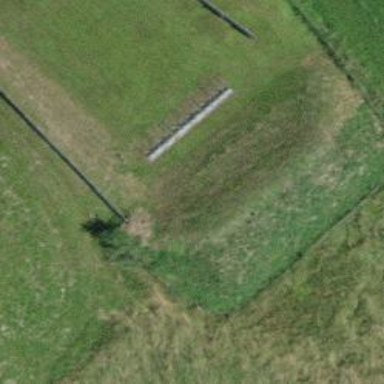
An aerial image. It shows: Retaining wall.